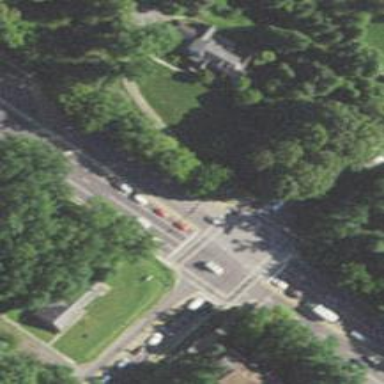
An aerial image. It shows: Marked footway crossing with pedestrian island.